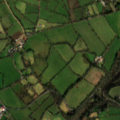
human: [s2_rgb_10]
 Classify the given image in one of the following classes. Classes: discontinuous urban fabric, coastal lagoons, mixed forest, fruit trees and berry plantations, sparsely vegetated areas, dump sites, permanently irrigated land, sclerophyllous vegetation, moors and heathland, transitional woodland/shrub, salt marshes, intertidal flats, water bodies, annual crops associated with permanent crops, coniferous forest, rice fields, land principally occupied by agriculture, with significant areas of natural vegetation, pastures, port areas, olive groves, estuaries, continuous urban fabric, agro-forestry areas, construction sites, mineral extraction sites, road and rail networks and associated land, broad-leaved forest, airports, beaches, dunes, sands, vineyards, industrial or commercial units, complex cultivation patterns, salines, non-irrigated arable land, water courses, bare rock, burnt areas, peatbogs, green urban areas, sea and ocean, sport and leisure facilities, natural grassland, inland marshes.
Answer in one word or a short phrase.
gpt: pastures